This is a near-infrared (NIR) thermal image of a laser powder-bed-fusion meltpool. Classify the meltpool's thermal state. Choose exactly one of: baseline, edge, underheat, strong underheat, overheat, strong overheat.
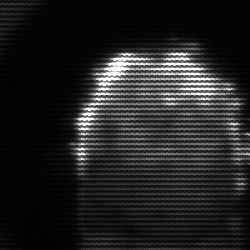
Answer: baseline